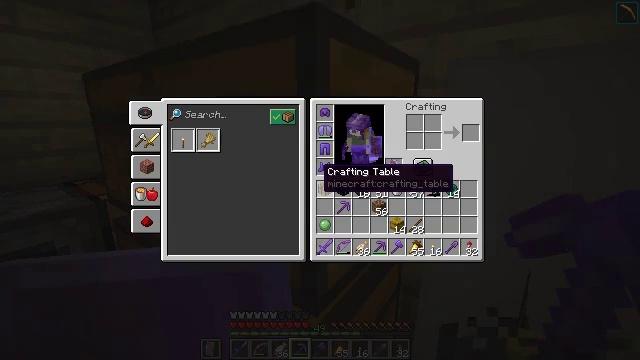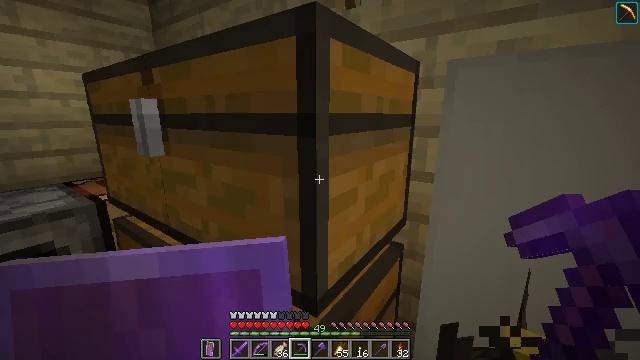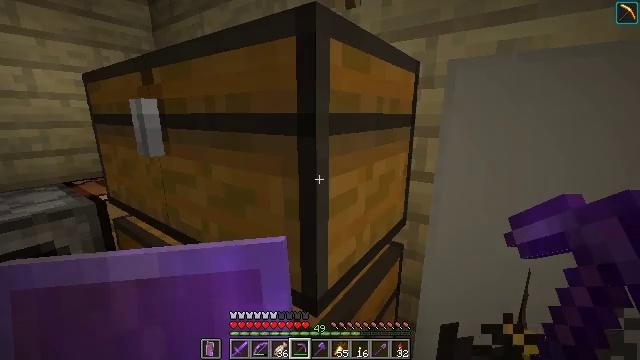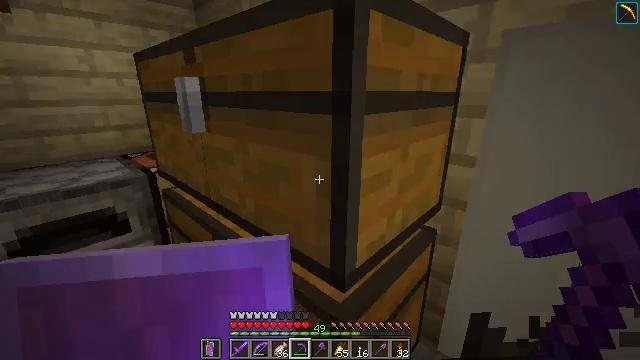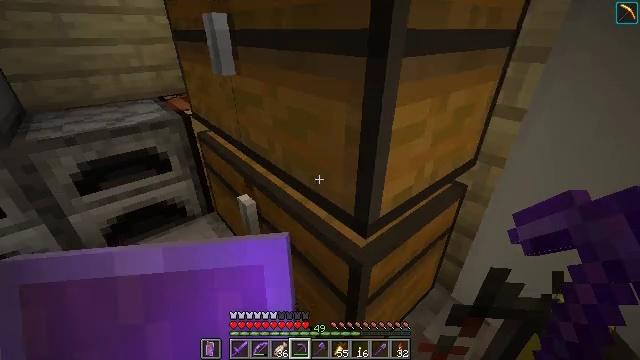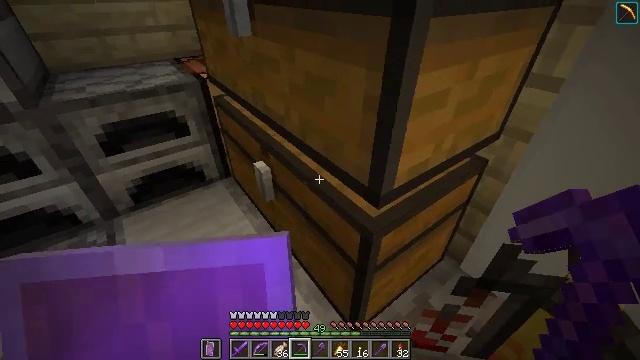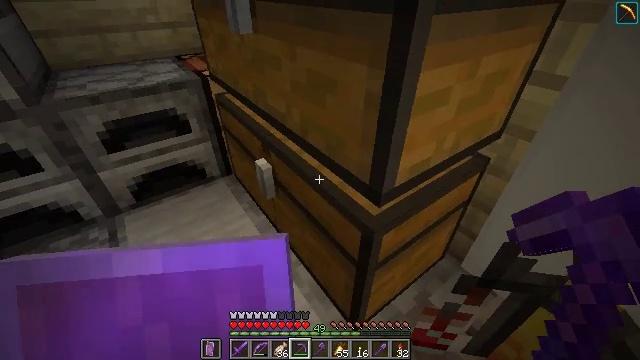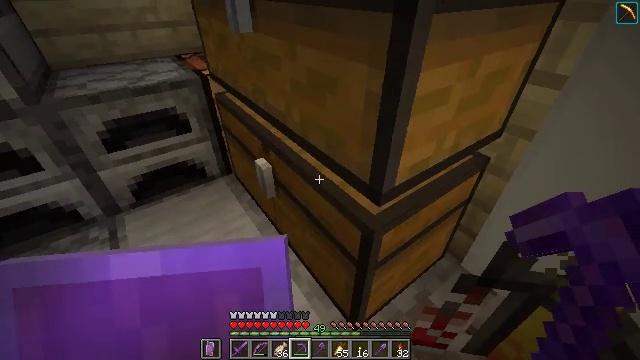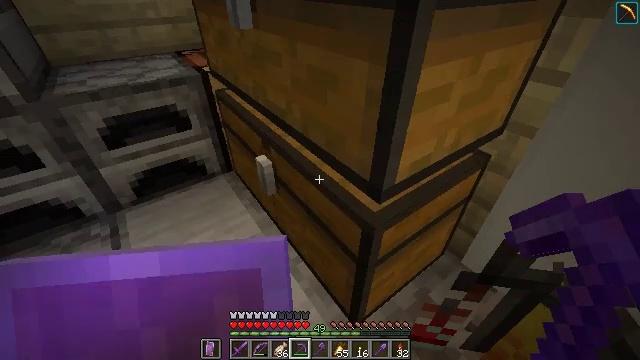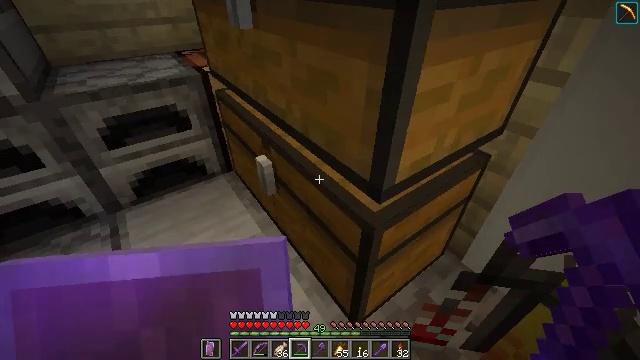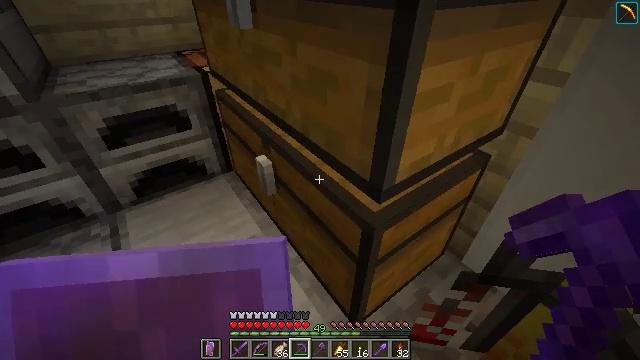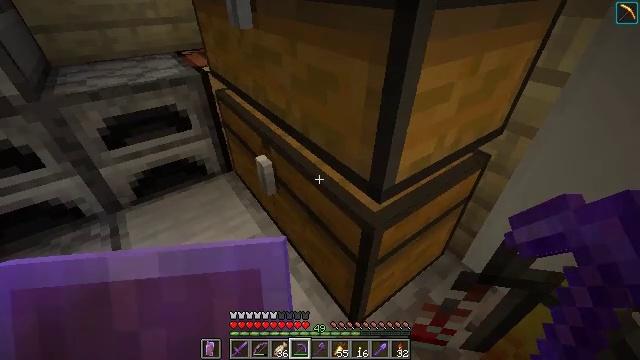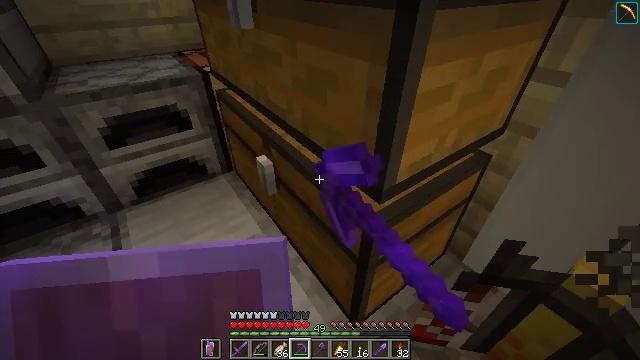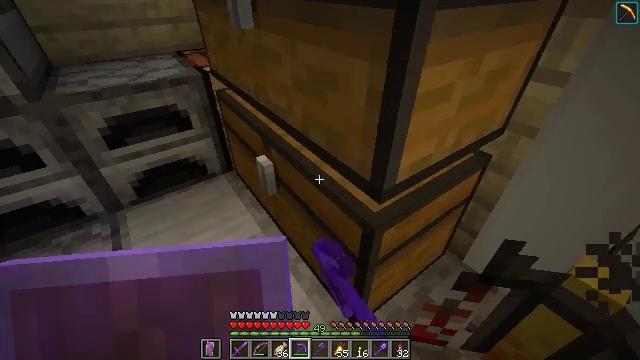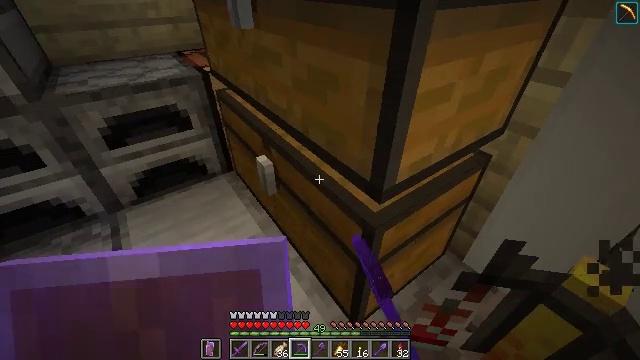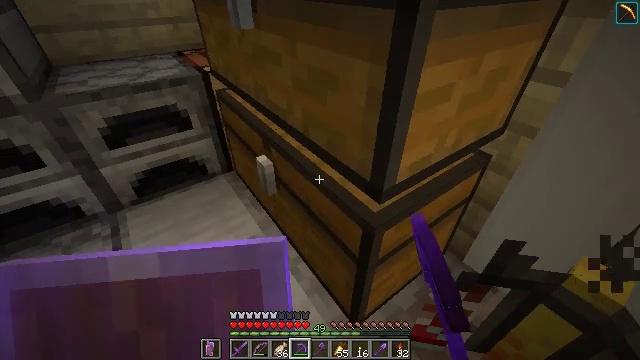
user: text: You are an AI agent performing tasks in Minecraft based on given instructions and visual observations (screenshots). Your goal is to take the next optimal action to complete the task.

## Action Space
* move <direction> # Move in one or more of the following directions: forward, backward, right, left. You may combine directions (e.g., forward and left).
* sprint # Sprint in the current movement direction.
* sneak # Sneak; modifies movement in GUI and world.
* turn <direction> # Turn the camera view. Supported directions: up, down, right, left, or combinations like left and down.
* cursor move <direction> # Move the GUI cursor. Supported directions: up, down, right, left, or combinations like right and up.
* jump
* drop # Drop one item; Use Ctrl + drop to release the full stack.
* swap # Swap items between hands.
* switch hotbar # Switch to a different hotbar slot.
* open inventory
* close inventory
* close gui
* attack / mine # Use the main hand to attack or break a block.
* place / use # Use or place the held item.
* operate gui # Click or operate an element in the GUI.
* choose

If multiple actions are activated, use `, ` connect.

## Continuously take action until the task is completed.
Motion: motion action
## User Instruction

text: Open the crafting grid for blaze powder.
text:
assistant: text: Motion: no_op
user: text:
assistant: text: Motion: no_op
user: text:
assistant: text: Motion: turn left and down
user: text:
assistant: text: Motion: turn left and down
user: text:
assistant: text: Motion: turn left and down
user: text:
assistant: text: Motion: no_op
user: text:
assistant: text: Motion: no_op
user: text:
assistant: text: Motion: no_op
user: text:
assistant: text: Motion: no_op
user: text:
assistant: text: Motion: no_op
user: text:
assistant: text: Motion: use / place
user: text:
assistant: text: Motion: use / place
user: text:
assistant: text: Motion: use / place
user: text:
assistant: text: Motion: no_op
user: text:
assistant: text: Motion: no_op
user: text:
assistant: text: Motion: no_op
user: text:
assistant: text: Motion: no_op
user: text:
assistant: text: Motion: no_op
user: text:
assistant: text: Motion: no_op
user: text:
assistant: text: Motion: no_op
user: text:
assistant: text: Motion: no_op
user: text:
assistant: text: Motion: no_op
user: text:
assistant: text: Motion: no_op
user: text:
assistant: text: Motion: cursor move up
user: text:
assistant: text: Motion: cursor move left and up
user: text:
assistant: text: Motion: cursor move up
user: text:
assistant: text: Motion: no_op
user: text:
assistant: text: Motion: no_op
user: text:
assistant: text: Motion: no_op
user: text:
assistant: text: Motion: no_op